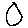
Label: circle